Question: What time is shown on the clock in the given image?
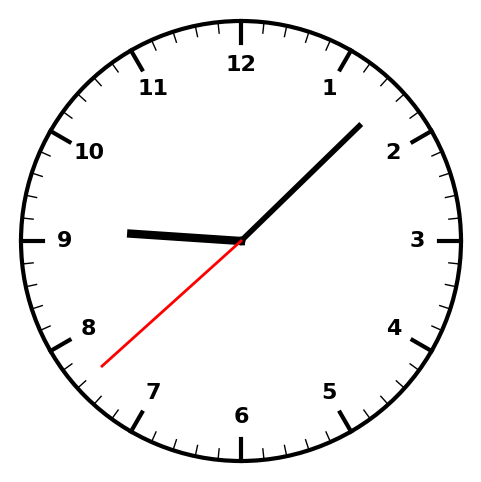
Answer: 09:07:38